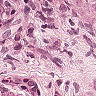
Metastatic tissue present: yes